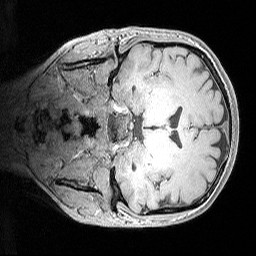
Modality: MP2RAGE
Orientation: coronal
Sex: female
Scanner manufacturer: siemens
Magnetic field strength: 3 T
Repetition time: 5 s
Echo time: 0.00292 s